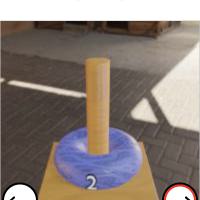
Task: sum
Answer: 2